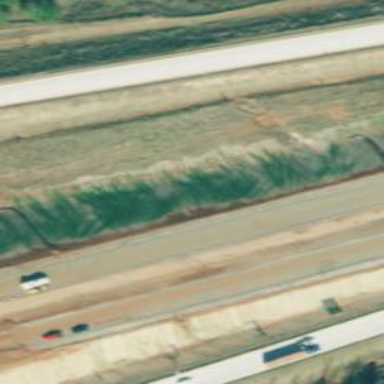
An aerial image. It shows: This image shows trunk highway that functions as expressway.